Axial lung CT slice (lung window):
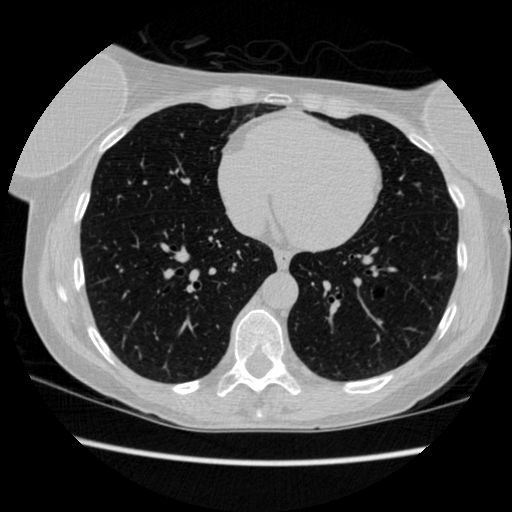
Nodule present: no